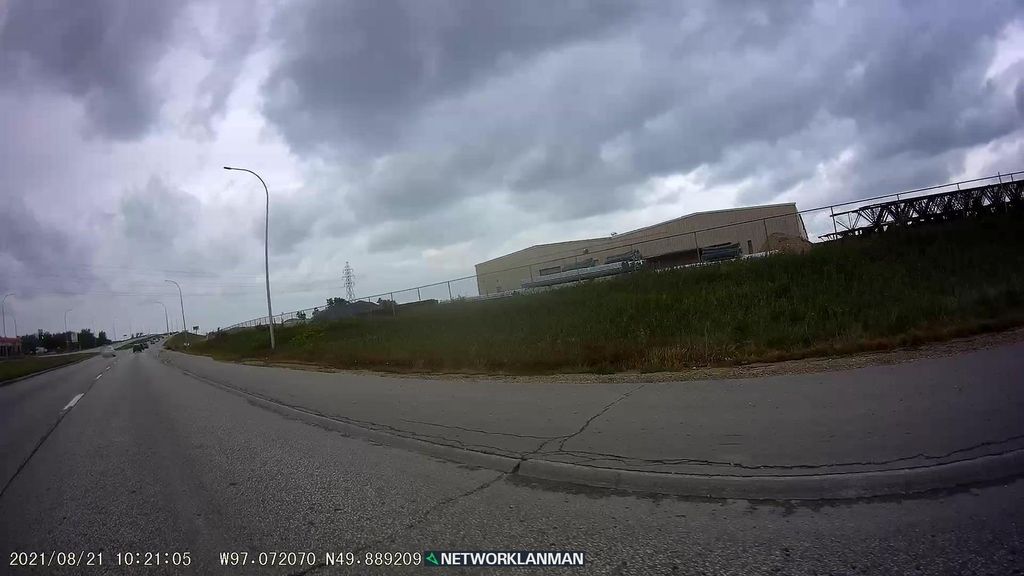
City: winnipeg